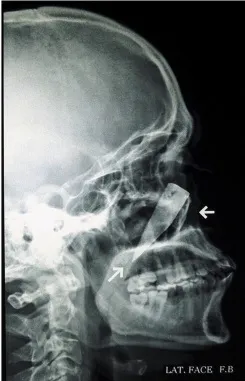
Showing the preoperative presentation of the patient with the foreign body in situ. (b, c) Paranasal sinuses and lateral skull views respectively.
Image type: radiology (x_ray)